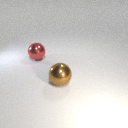
large brown metal sphere in front of large red metal sphere